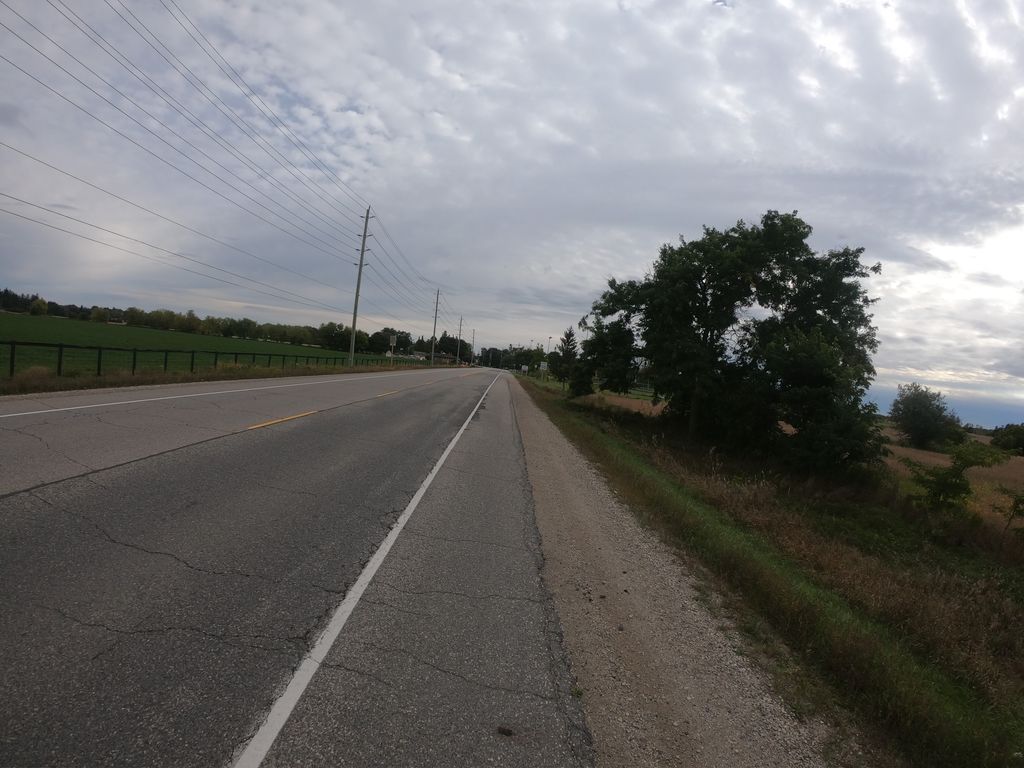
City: kitchener-waterloo